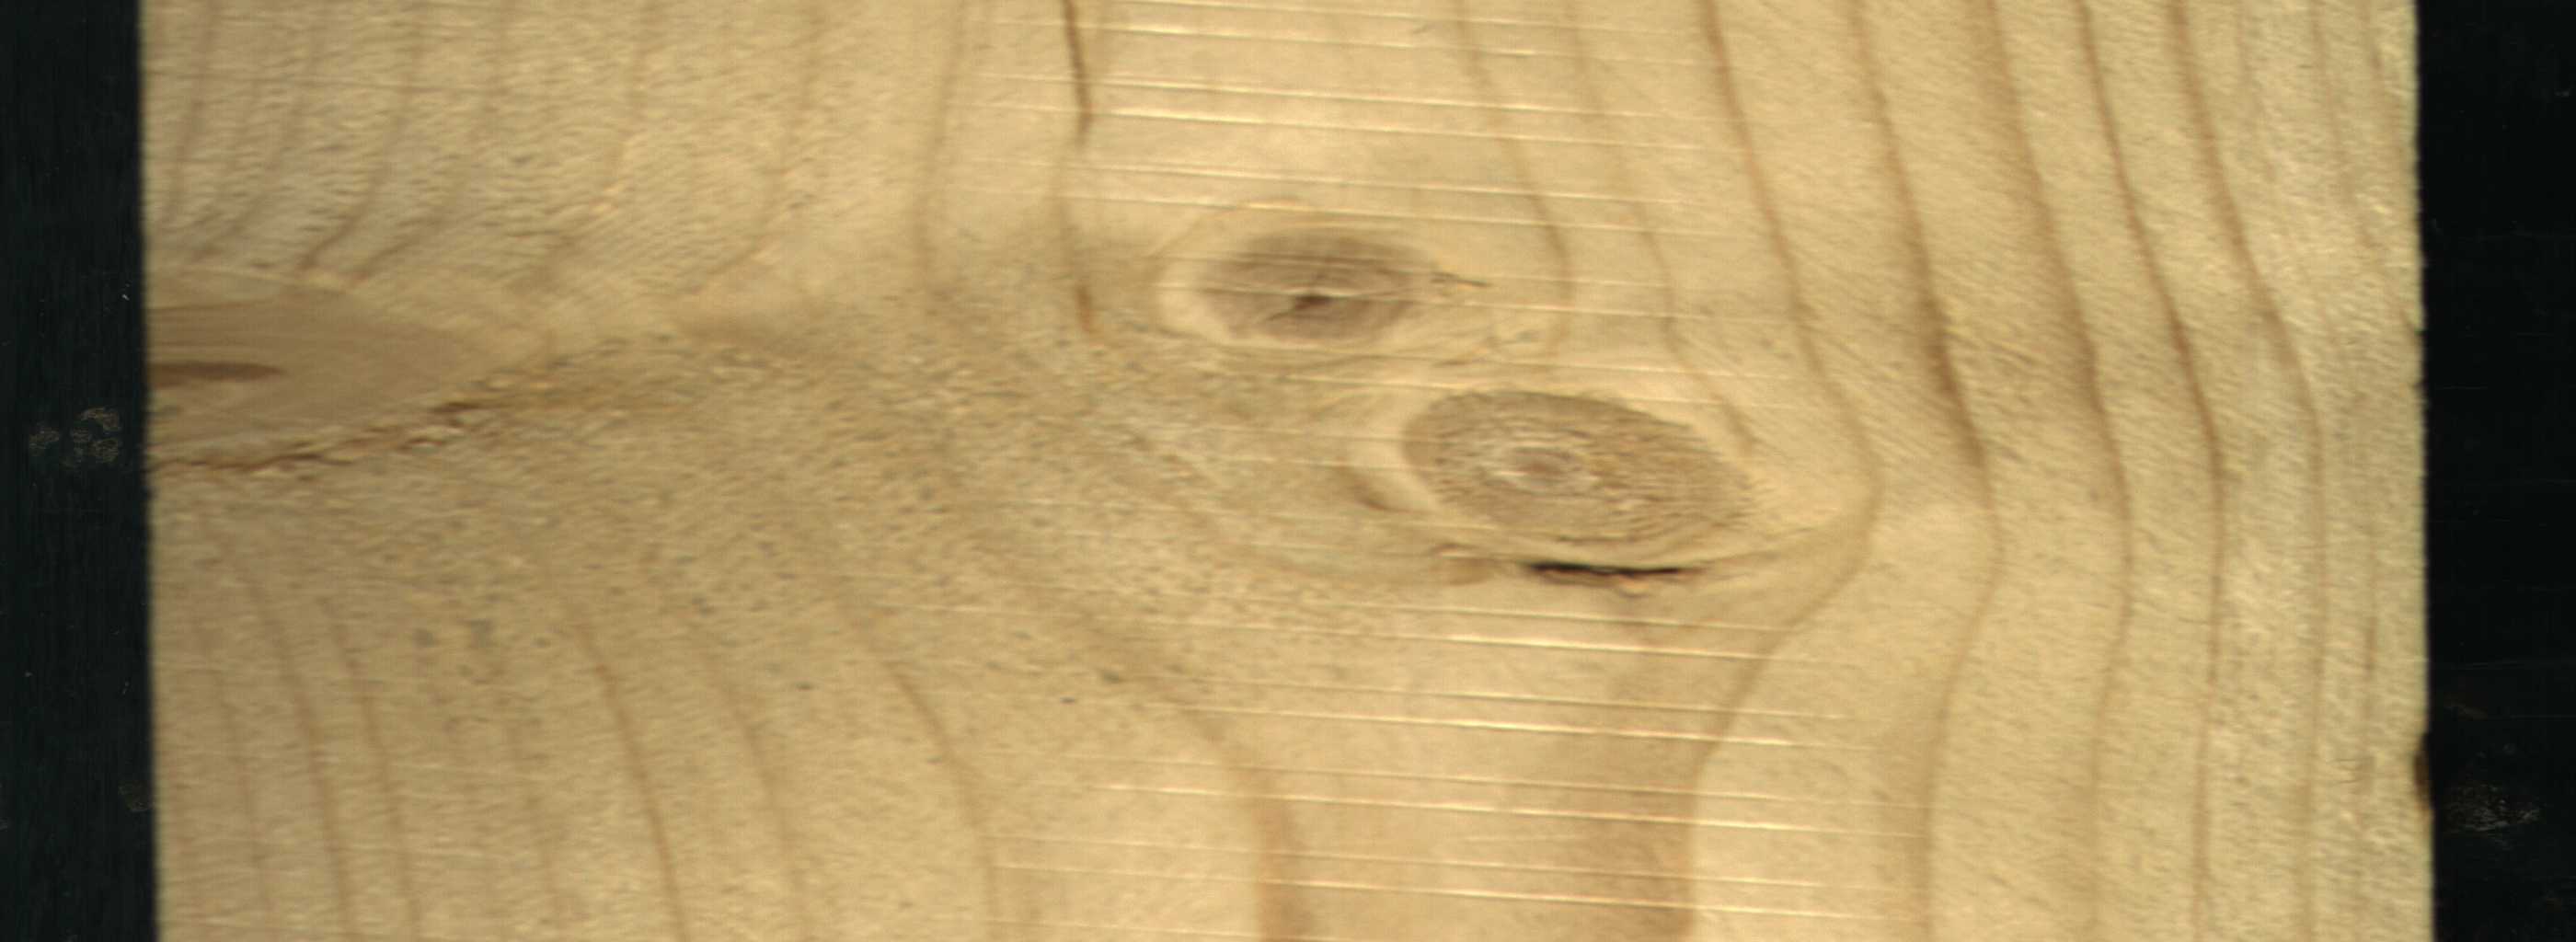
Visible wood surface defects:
resin
Crack
Live_Knot
Live_Knot
Live_Knot